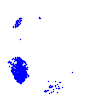
Particle: proton